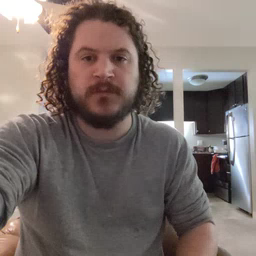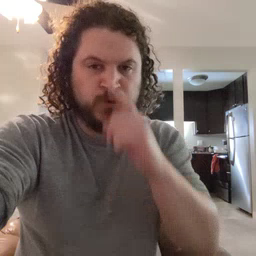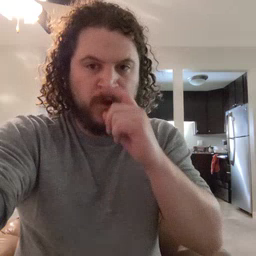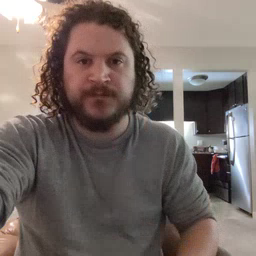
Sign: doll